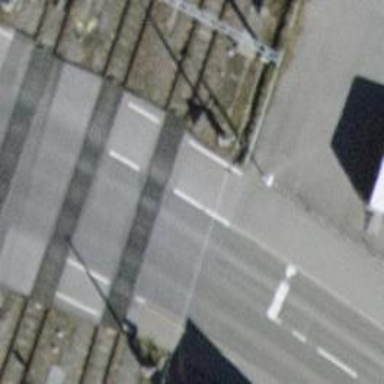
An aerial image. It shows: Crossing for the railway.